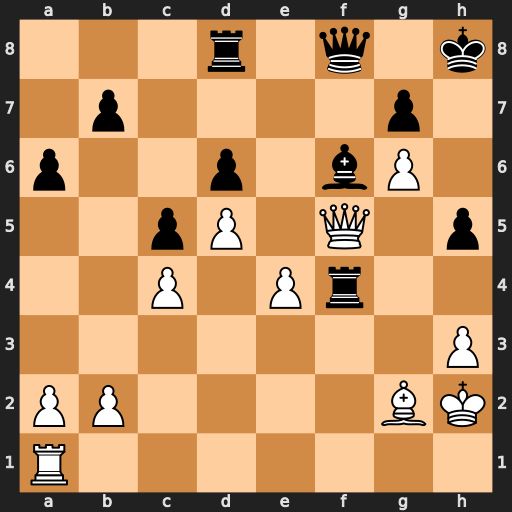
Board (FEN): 3r1q1k/1p4p1/p2p1bP1/2pP1Q1p/2P1Pr2/7P/PP4BK/R7
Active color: w
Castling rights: -
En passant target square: -
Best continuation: Qxh5+ Kg8 Qh7#